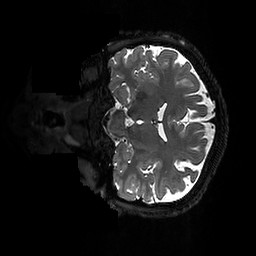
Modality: T2w
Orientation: coronal
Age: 27
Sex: female
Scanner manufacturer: ge
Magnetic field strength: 3 T
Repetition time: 3.202 s
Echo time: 0.06609 s